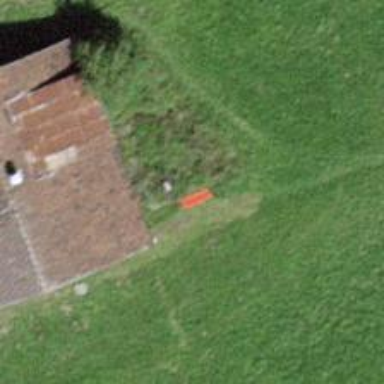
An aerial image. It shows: Red bench.